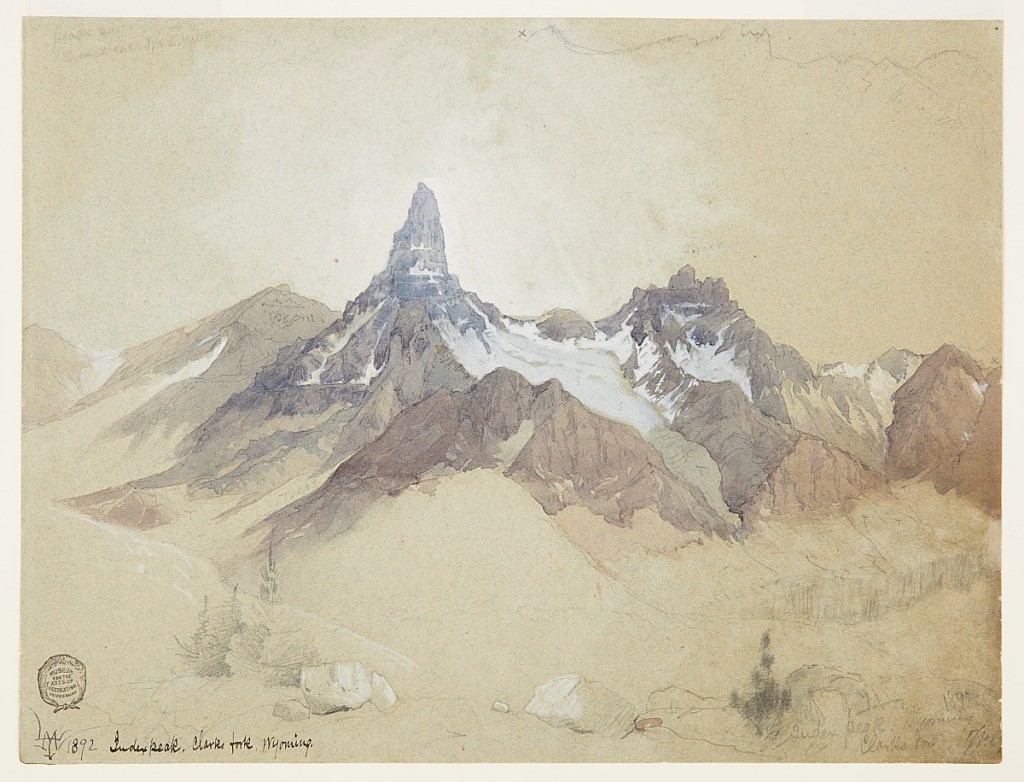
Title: Index Peak, Clarks Fork, Wyoming
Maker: Thomas Moran, American, b. Britain, 1837–1926
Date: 1892
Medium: Brush and watercolor, white gouache, graphite on wove blue-green wove paper
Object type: Drawing
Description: Horizontal view of a pointed rock peak in the middle distance, placed just left of center on the sheet. Brown jagged rocks surrounds white highlighted peak. In the foreground, small green shrubs and rocks rendered in graphite. White gouache sky behind peak.